Field crop: maize
Growth stage: 2
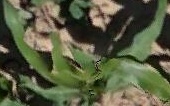
Species: maize